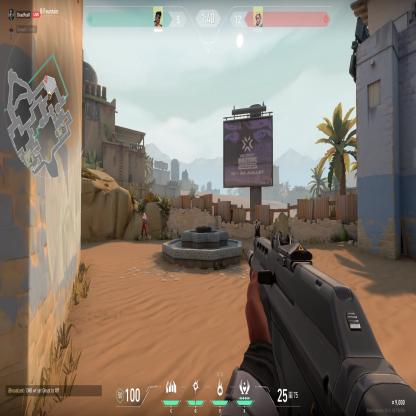
Label: enemy